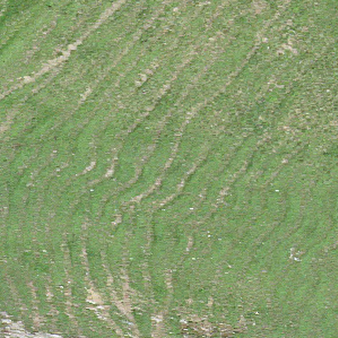
Label: other